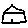
Label: house